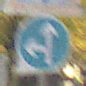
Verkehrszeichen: VorgeschriebeneFahrtrichtungGeradeausOderLinks
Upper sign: Lichtzeichenanlage
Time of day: SunriseSunset
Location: Outdoor (Urban)
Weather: PartlyCloudy
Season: Autumn
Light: Natural